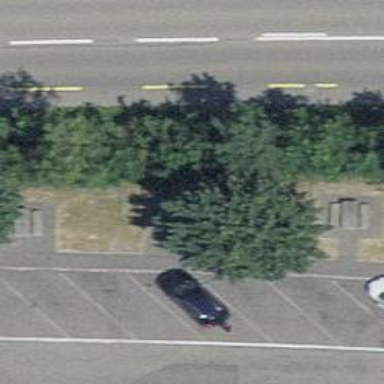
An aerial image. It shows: Picnic table made of concrete on leisure land.